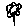
Label: flower